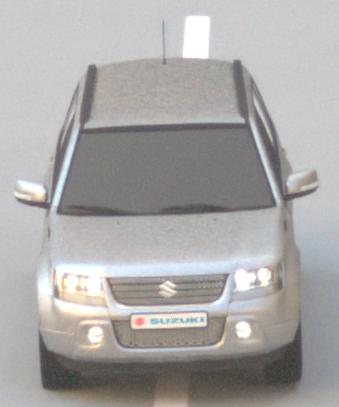
Make: Suzuki
Model: Grand Vitara
Detailed model: Gen. 1 JT
Model produced from: 2009
Model produced until: 2012
Doors: 5
Color: white
Road condition: dry road
Daytime: morning or afternoon
Contrast: low contrast